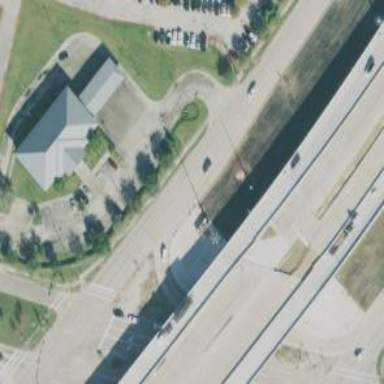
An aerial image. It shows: Secondary road with frontage road.